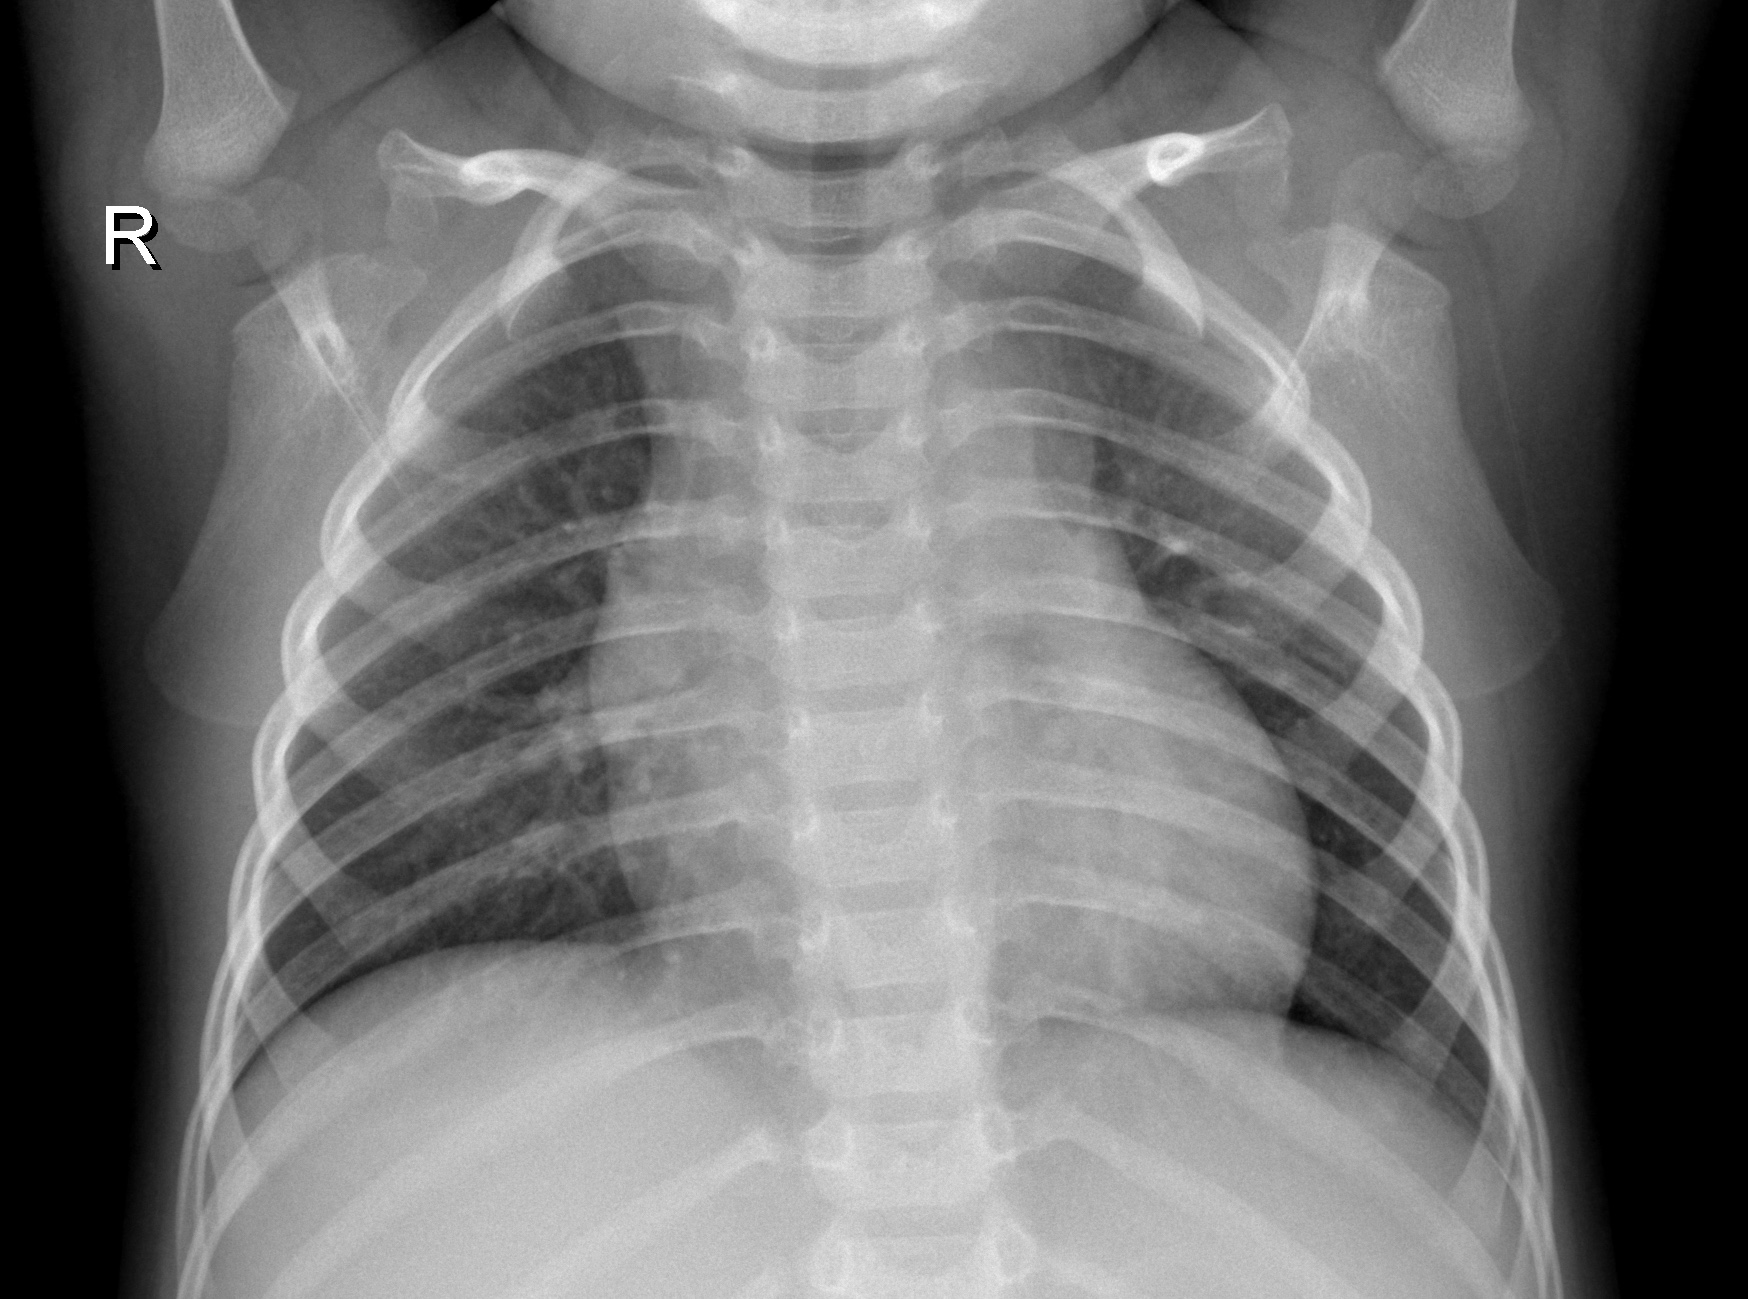
Diagnosis: NORMAL